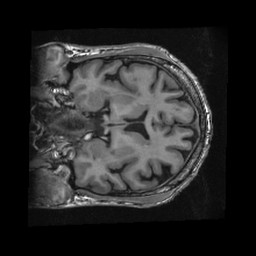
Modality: T1w
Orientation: coronal
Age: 51
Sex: male
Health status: healthy
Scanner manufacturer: ge
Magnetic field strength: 3 T
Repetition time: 0.008384 s
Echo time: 0.003108 s